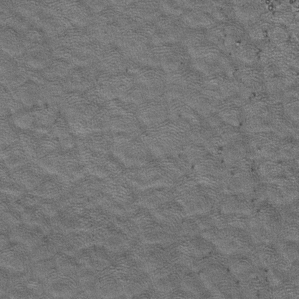
Label: frost